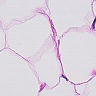
Metastatic tissue present: no